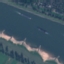
Land use / land cover class: River